Question: I want to make a main URL and that URL will be the main route for all my Django apps.
Suppose I have 3 apps: . I want to make URLs like this:
127.0.0.1:8000/blog/ (when i will click blog menu)
127.0.0.1:8000/blog/linux ( when i will click linux menu)
127.0.0.1:8000/blog/business (when i will click business menu)
The blog app will be my index home page and all the apps' links will be like this. I don't want to import all of the views and models in the app. The project's structure will be the same and I don't want to change it.
All I want is to make common for all the apps. If I click a post on a linux page, the URL will be like this:
127.0.0.1:8000/blog/linux/post name
How can I do this?
This is my project's structure:
[]
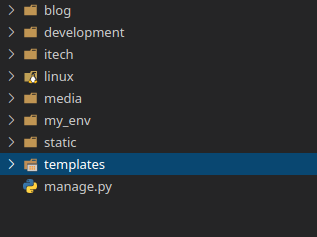
Answer: You can write all the URLs into the urls.py in your project folder or you can make a urls.py in your apps folder. <URL>